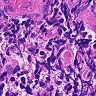
Metastatic tissue present: no